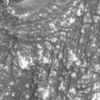
Label: not_dusty